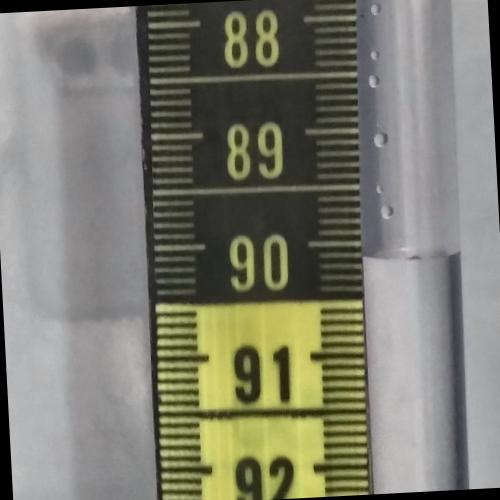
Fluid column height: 90.1 cm